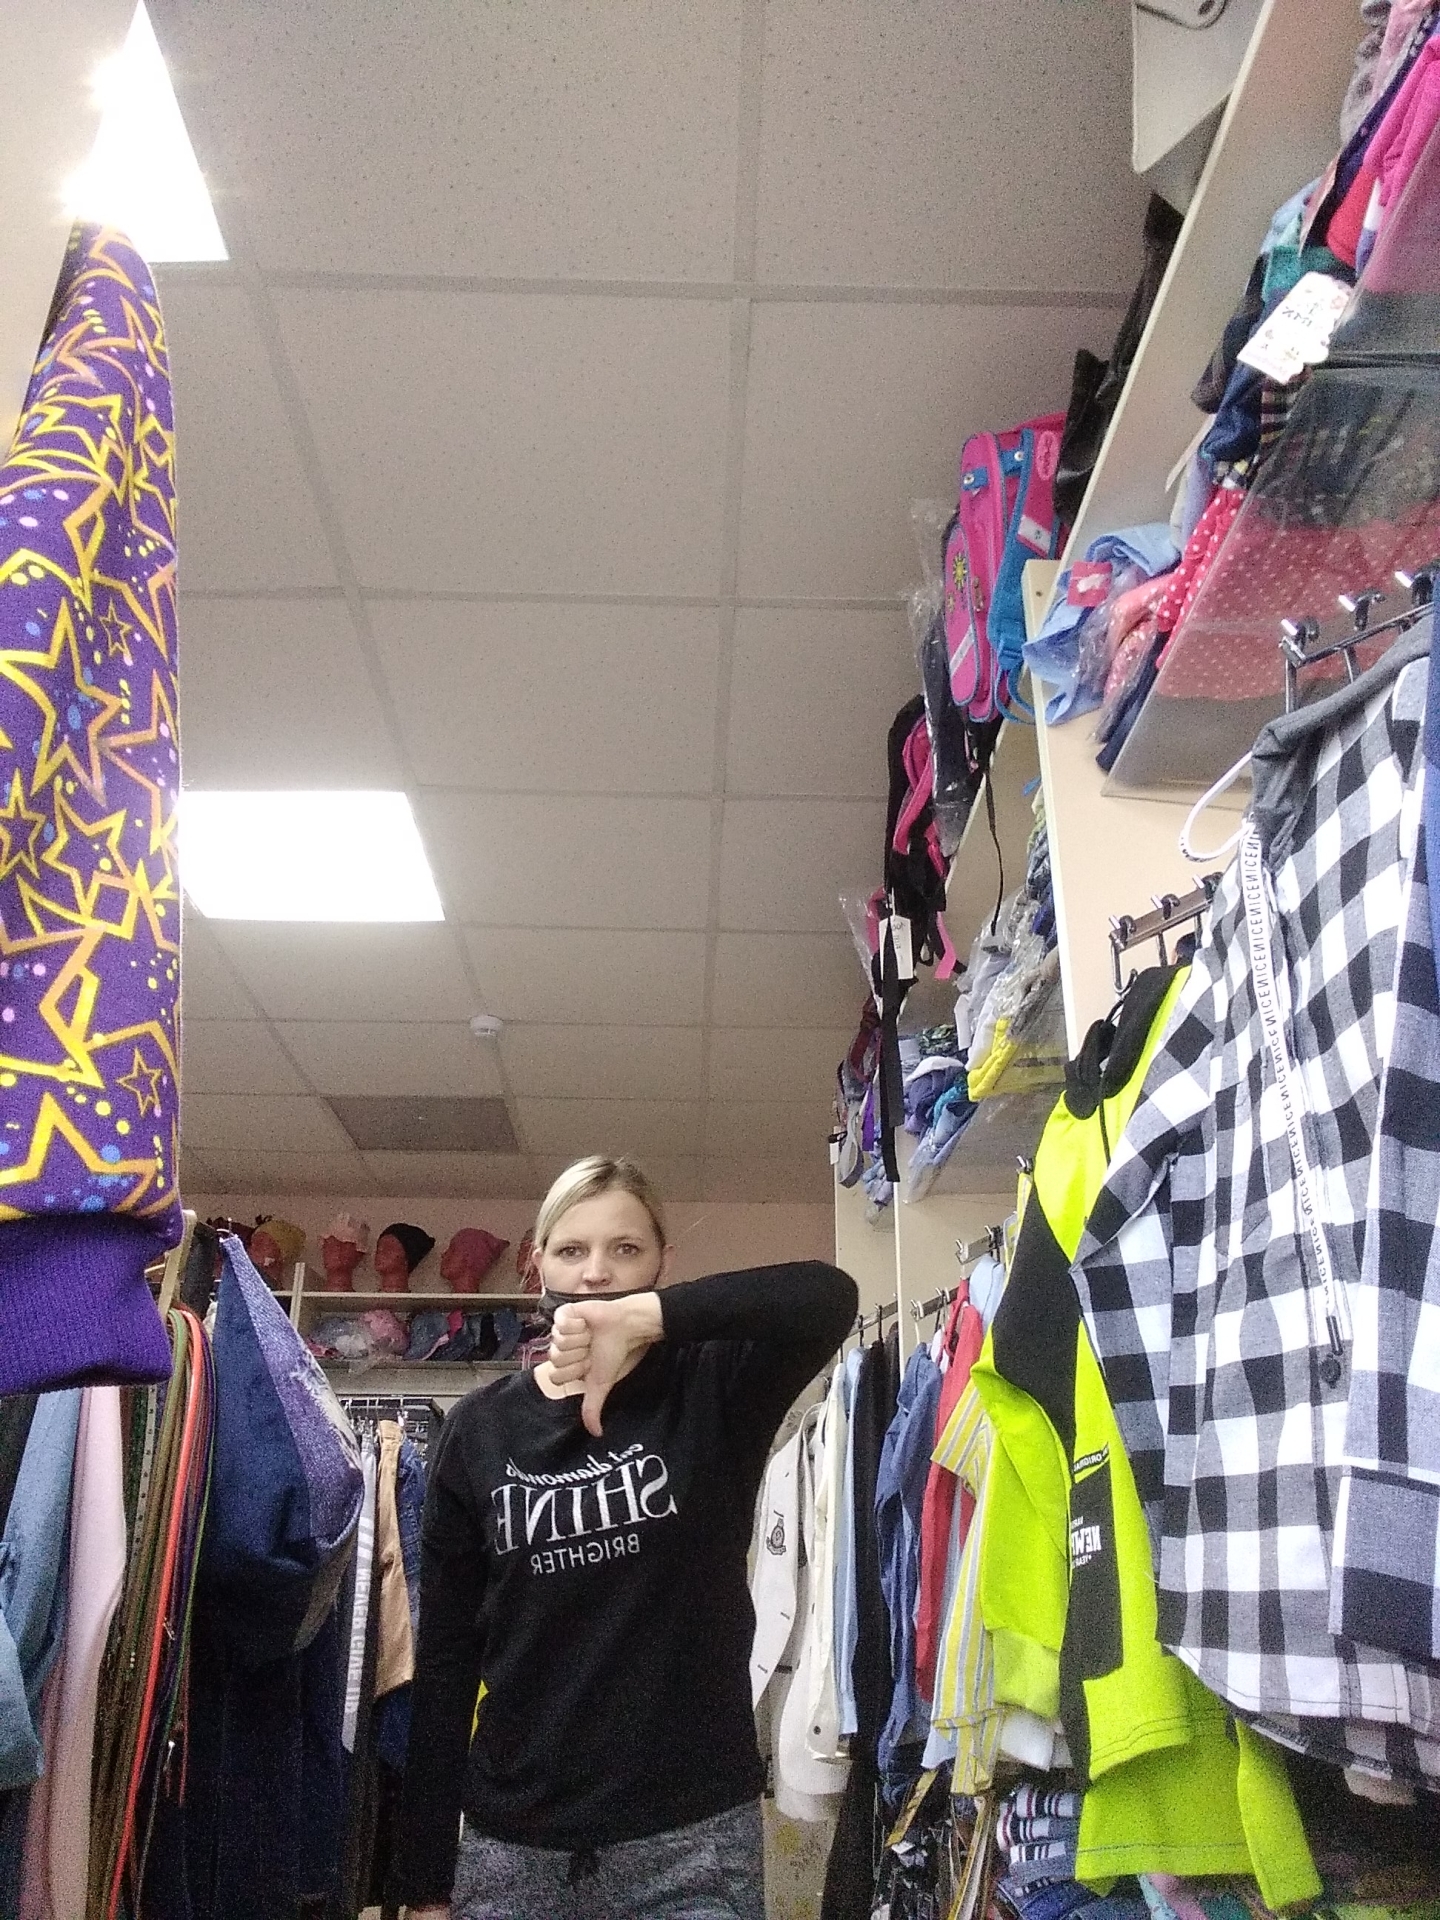
Label: noise